Brain MRI, t2w sequence, axial 2D slice.
Patient: age 40, sex F, weight 95 kg, height 1.95 m
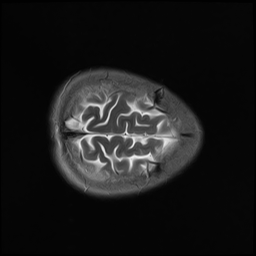